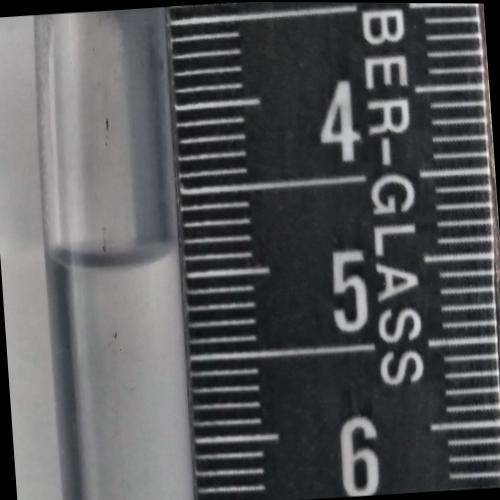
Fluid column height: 4.9 cm